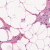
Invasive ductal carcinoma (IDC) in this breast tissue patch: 1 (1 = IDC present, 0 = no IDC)